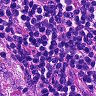
Metastatic tissue present: no